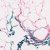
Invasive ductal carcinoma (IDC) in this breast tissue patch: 0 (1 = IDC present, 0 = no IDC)